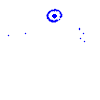
Particle: pion